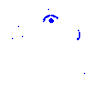
Particle: kaon